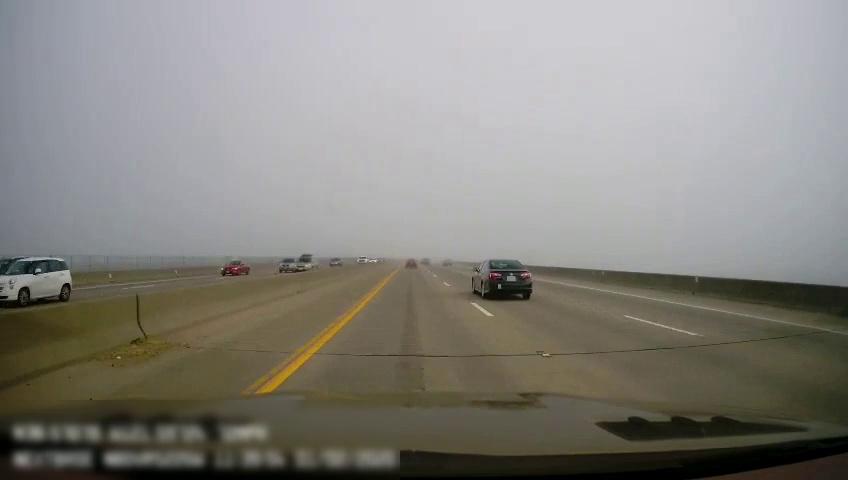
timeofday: Day
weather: Cloudy
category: Drivable Space
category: Drivable Space
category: Vehicles | Car
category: Vehicles | Car
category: Vehicles | Car
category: Vehicles | Car
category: Vehicles | SUV
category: Vehicles | Car
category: Vehicles | Truck
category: Vehicles | Car
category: Vehicles | Car
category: Vehicles | Car
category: Vehicles | Car
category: Lanes | Current Lane
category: Lanes | Current Lane
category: Lanes | Alternate Lane
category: Lanes | Alternate Lane
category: Lanes | Alternate Lane
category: Lanes | Opposite Lane
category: Lanes | Opposite Lane